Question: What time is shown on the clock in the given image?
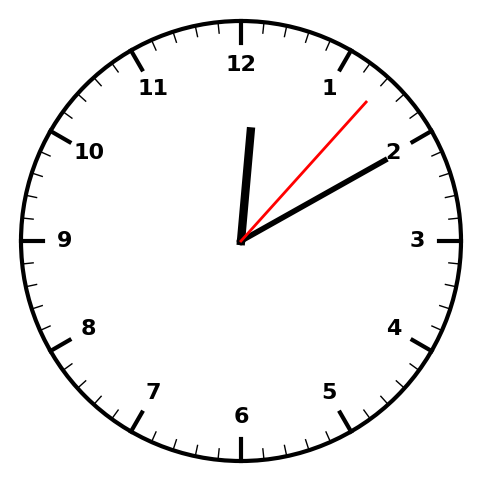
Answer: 12:10:07